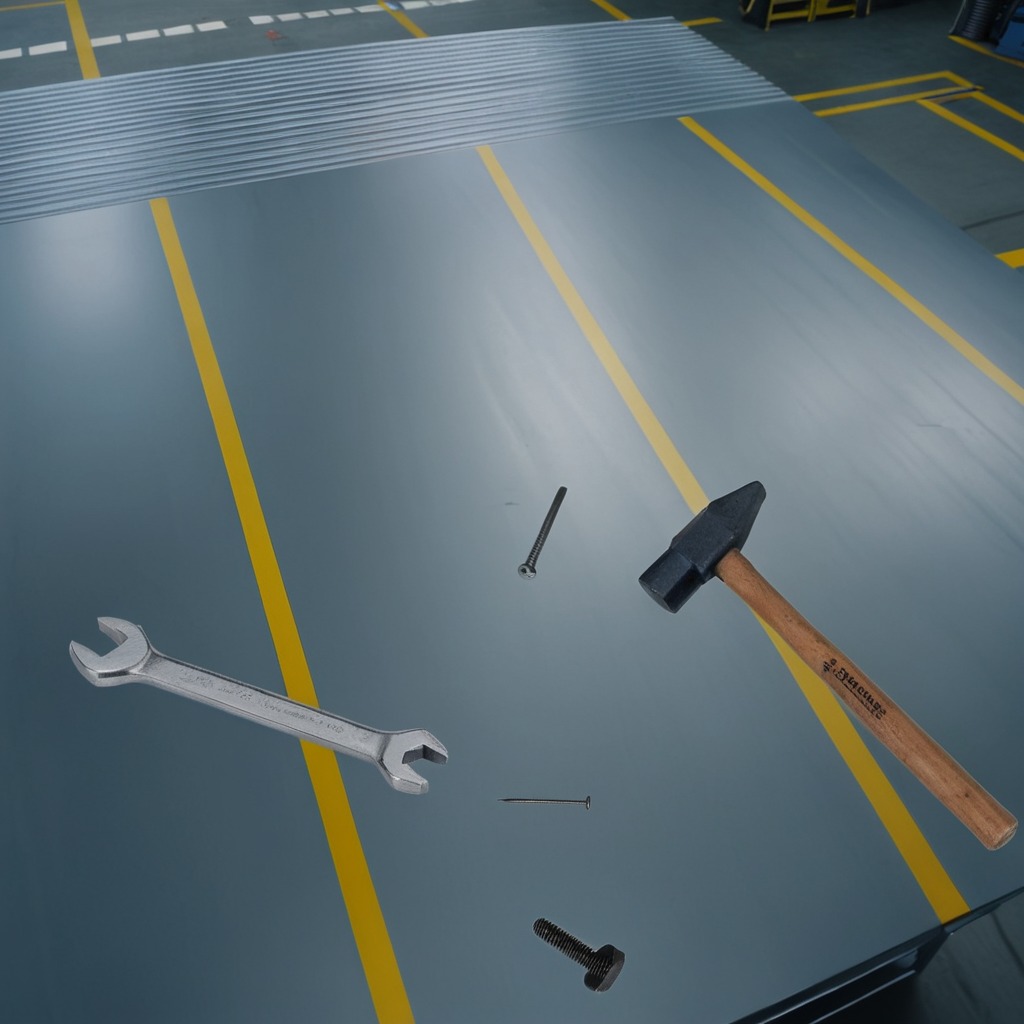
A metal machine screw, an iron nail, a hammer, a coiled metal spring, and a wrench are lying on the toolbox surface in an airplane hangar workshop 8K